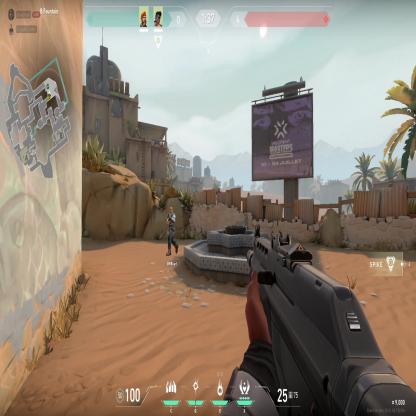
Label: teammate